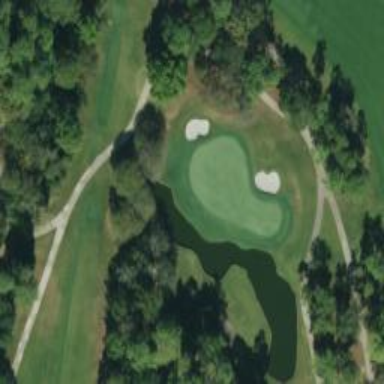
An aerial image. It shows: Golf hole.